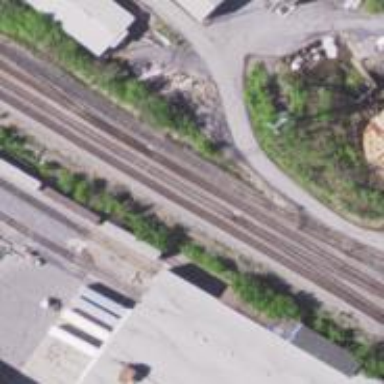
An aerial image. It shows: Railway siding for service.